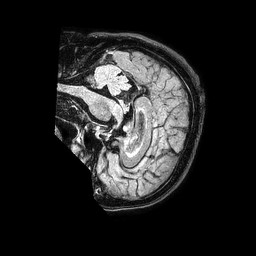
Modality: FLAIR
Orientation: sagittal
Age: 63
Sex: male
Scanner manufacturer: philips
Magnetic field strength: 1.5 T
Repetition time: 4.8 s
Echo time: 0.3 s